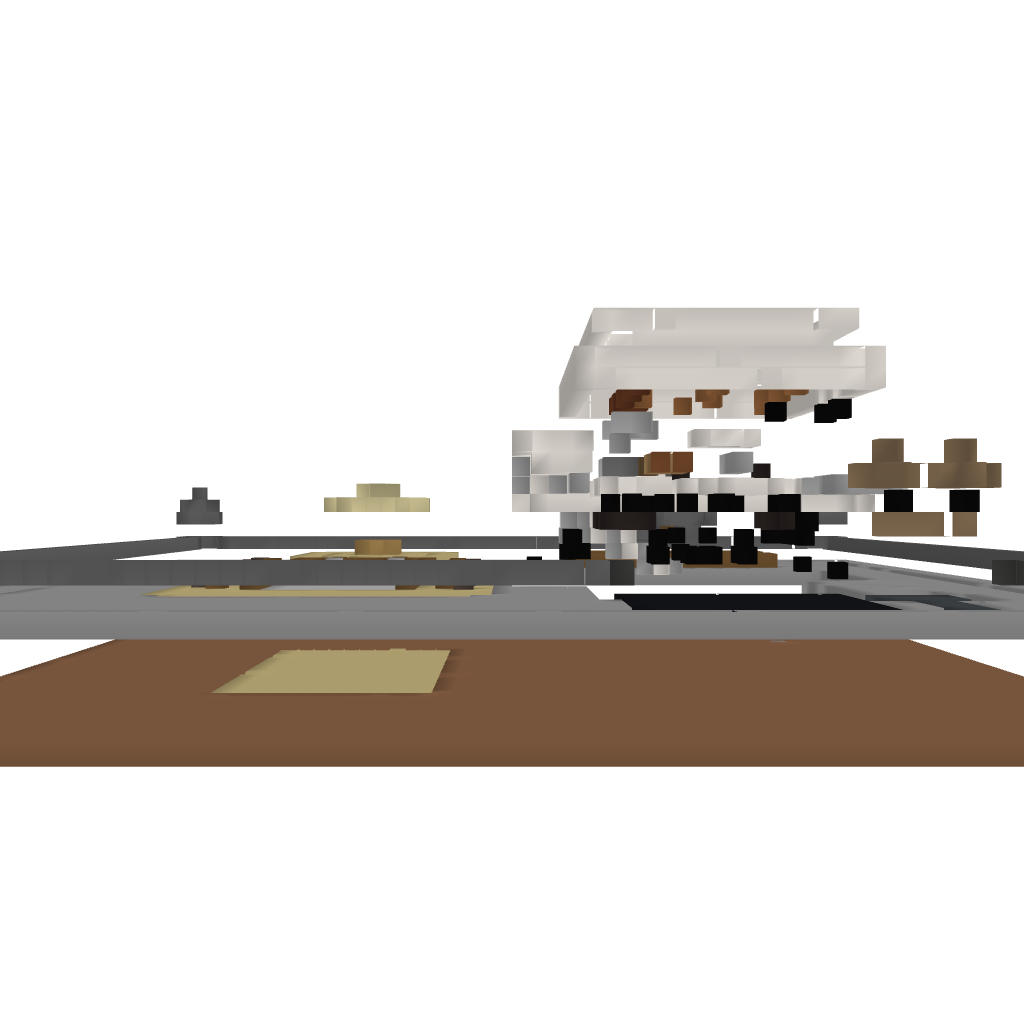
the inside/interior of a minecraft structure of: Swimming pool house